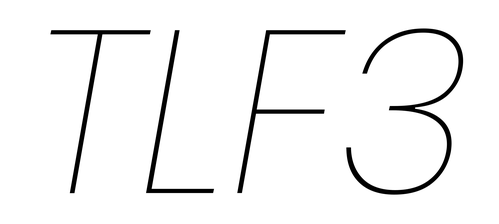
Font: Poppins-ThinItalic